Question: I have certain ID_NUM which have transactions which have History record which came earlier than recent
Below is one example

'''
ID_num Create Datetime Start Datetime Rank_num
1 1/1/19 5:28 NULL 1
1 12/1/18 9:25 1/1/19 9:25 2
1 12/1/18 7:39 12/1/18 9:25 3
1 11/1/18 7:40 12/1/18 13:37 4
1 10/1/18 7:38 11/1/18 13:37 5
1 9/1/18 13:37 9/1/18 13:37 6
1 9/1/18 13:37 10/1/18 13:37 7
'''
Here Rank#4 has a Start Datetime > Rank#3.
These incorrect records are set because of a system error and would like to identify how many such rows exists
I would like to list all ID_num's which have similar behaviour
Any suggestion would help
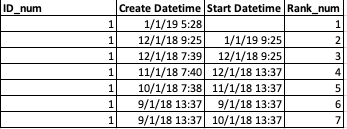
Answer: You can use 'lag()'. For instance:
'''
select t.*
from (select t.*,
lag(start_datetime) partition by (id_num order by ranknum) as prev_start_datetime
from t
) t
where start_datetime < prev_start_datetime
'''